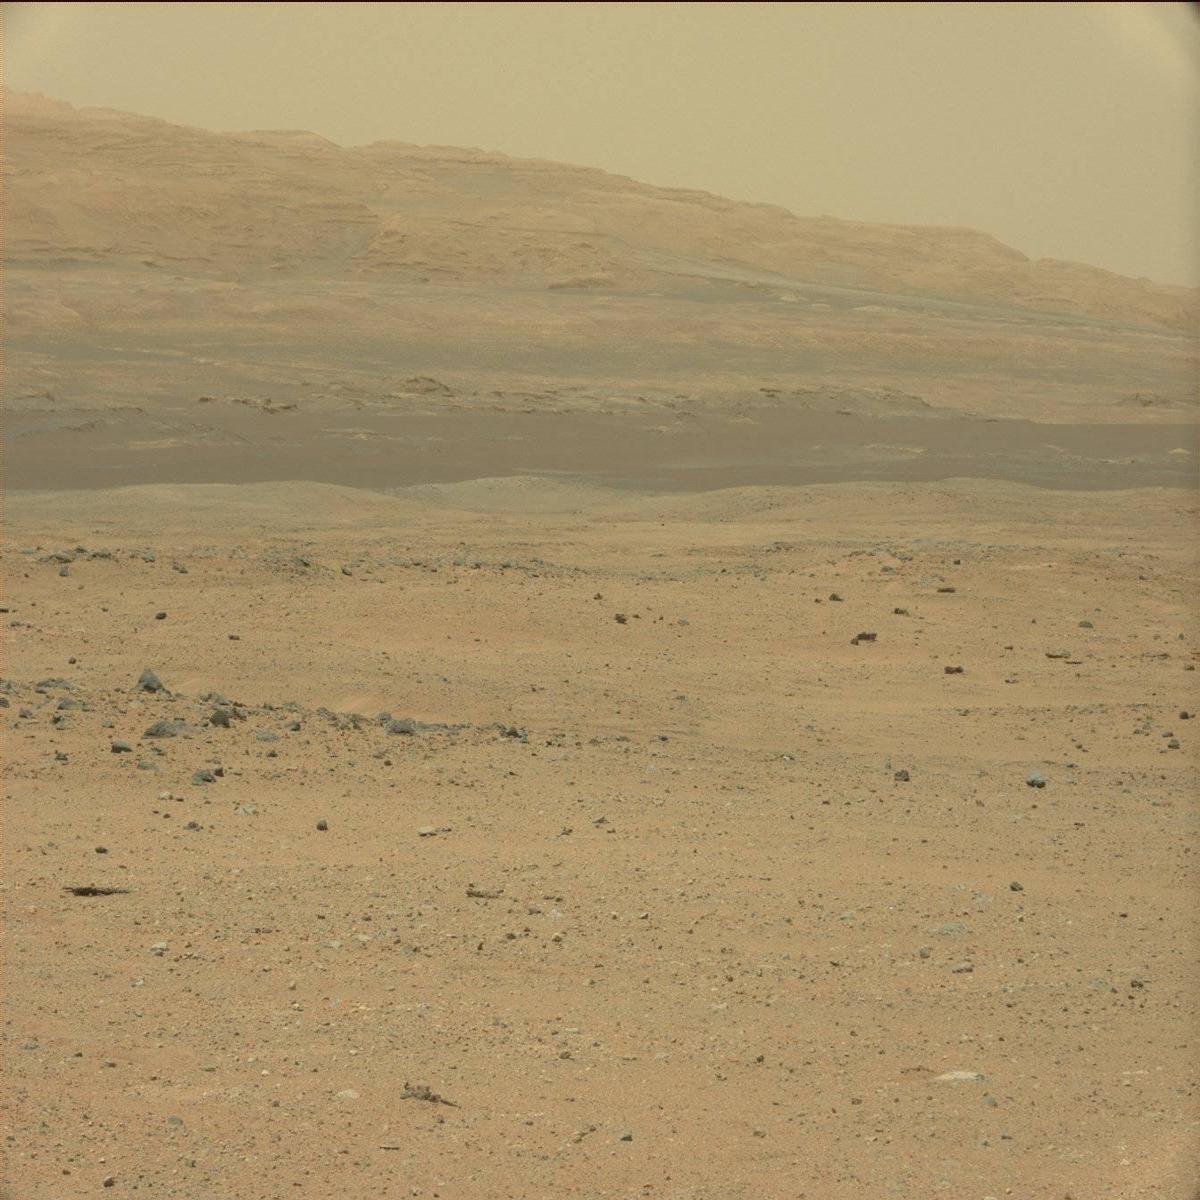
Terrain classes present: Bedrock, Ridge, Rock, Sand / Soil, Sky